Interaction volume radius: 10 \u00c5
Interaction volume height: 10 \u00c5
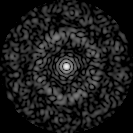
Disorder parameter: 0.8066